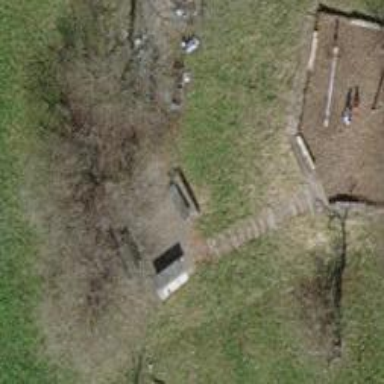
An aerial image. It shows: Picnic table located in leisure land area.